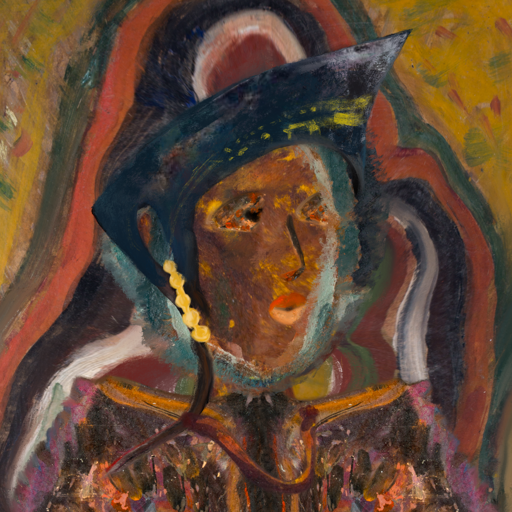
Background: AfterRaid, Head And Neck Side: Comrade, Face Side: Gypsy_Queen, Bust: Gypsy_Queen, Hair Side: Boggyland, Head Accessory: Irani, Second Necklace: Comrade, Necklace: Blank, Baby: Blank